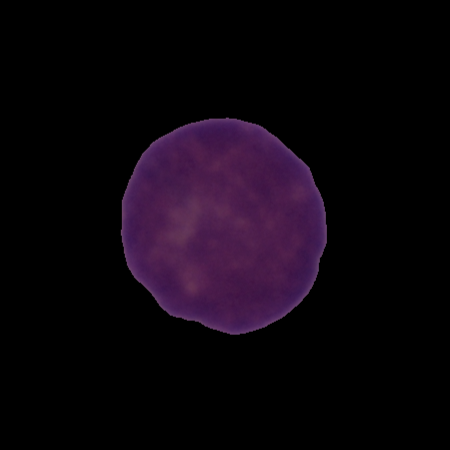
Label: cancer